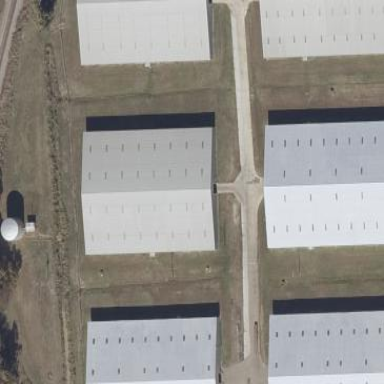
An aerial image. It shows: Warehouse.